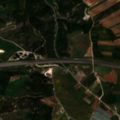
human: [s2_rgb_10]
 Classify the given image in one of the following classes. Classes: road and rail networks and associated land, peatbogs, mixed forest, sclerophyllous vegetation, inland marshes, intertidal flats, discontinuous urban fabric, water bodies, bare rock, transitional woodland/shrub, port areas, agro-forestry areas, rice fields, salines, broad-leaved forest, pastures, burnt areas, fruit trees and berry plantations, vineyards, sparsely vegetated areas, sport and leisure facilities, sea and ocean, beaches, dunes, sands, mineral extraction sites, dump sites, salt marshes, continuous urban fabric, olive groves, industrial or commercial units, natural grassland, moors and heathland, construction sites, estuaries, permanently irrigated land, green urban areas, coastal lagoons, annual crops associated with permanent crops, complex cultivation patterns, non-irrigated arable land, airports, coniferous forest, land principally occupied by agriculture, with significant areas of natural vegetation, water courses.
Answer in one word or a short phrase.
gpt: road and rail networks and associated land, permanently irrigated land, annual crops associated with permanent crops, complex cultivation patterns, land principally occupied by agriculture, with significant areas of natural vegetation, mixed forest, transitional woodland/shrub